Question: I have a menuitem nestled within a combobox and I've not been able to get rid of the terrible white space to the left and right of it.
The code is:
'''
<Grid>
<ComboBox Name="SettingsCmbx" Text="Options" Foreground="White" VerticalContentAlignment="Center" HorizontalContentAlignment="Stretch" Width="80" Style="{StaticResource blackGradientComboBox}" Margin="3">
<ComboBox.ItemsSource>
<CompositeCollection>
<!--<ComboBoxItem Name="Options" IsEnabled="False" Style="{StaticResource blackComboBoxItem}">Options</ComboBoxItem>-->
<ComboBoxItem Style="{StaticResource blackComboBoxItem}">Guidelines</ComboBoxItem>
<ComboBoxItem Style="{StaticResource blackComboBoxItem}">Copy Investigation</ComboBoxItem>
<MenuItem Name="CurrencySelectMenuItem" Header="Currency" Background="Black" Foreground="White" BorderThickness="0" Margin="0" BorderBrush="Black" VerticalAlignment="Stretch" HorizontalAlignment="Stretch">
<MenuItem Name="DollarSelectMenuItem" Tag="36" Header="$ - Dollar" Background="Black" Foreground="White"></MenuItem>
<MenuItem Name="PoundSelectMenuItem" Tag="163" Header="PS - Pound" Background="Black" Foreground="White"></MenuItem>
</MenuItem>
<ComboBoxItem Style="{StaticResource blackComboBoxItem}">About</ComboBoxItem>
</CompositeCollection>
</ComboBox.ItemsSource>
</ComboBox>
<TextBlock Name="OptionsTxtBlk" Text="Options" IsHitTestVisible="False" Foreground="White" VerticalAlignment="Center" HorizontalAlignment="Center"/>
</Grid>
'''
It looks like this:

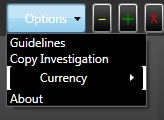
Answer: I resolved this by adding negative margins on either side. Margin = "-5,0,-5,0"